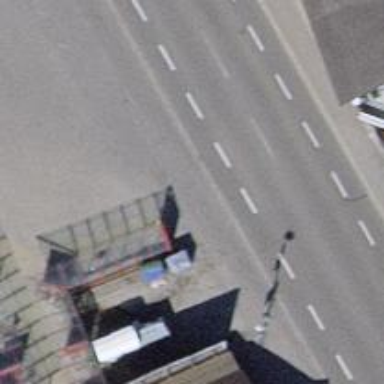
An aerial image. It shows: Bus stop with shelter. It is platform for public transport.